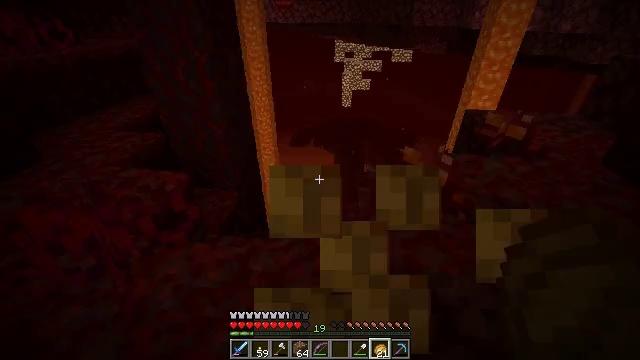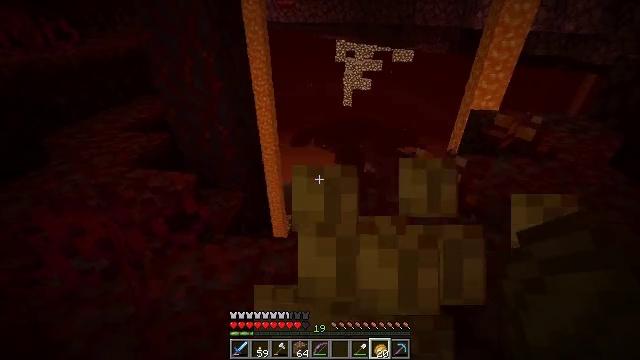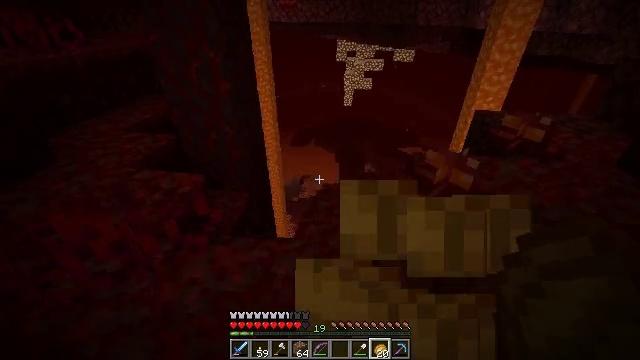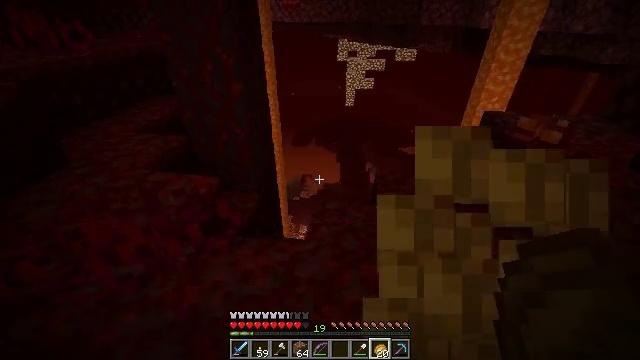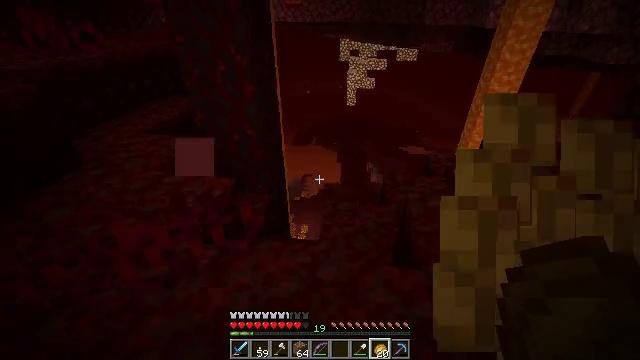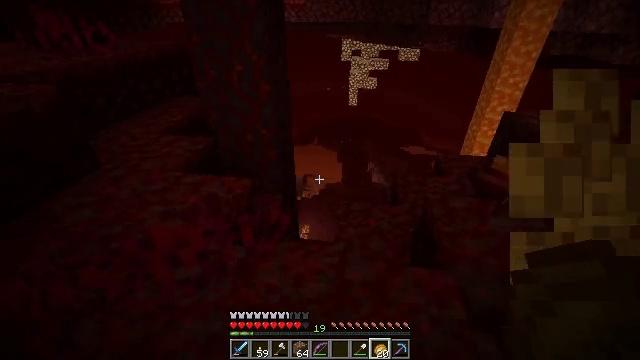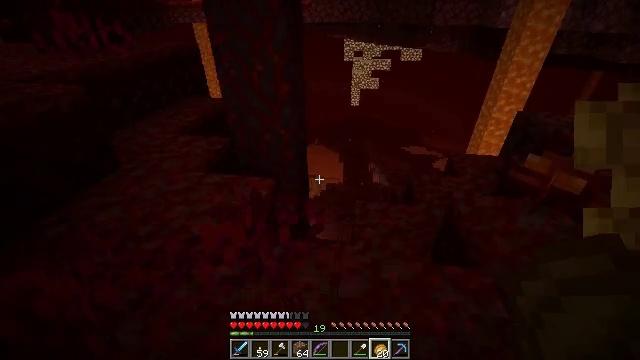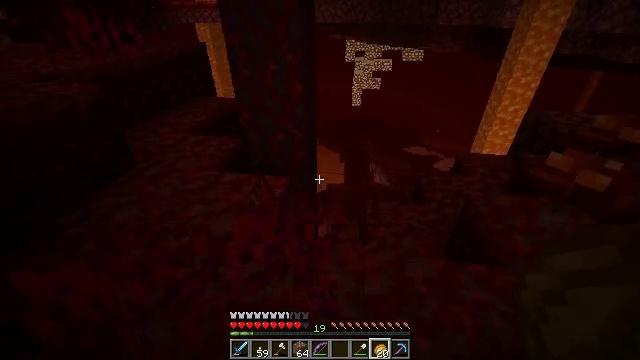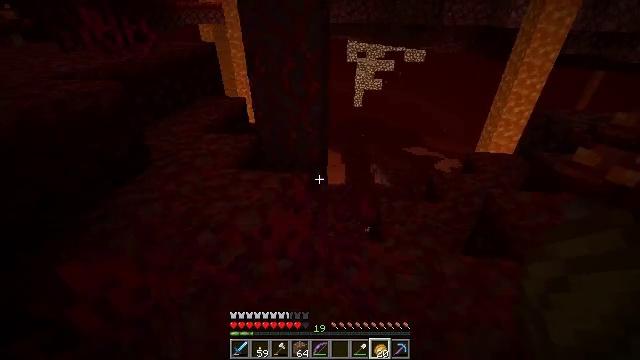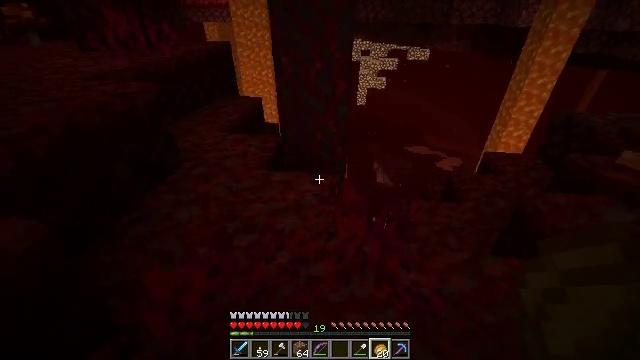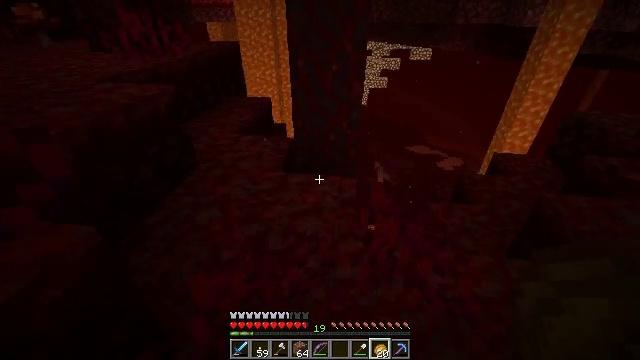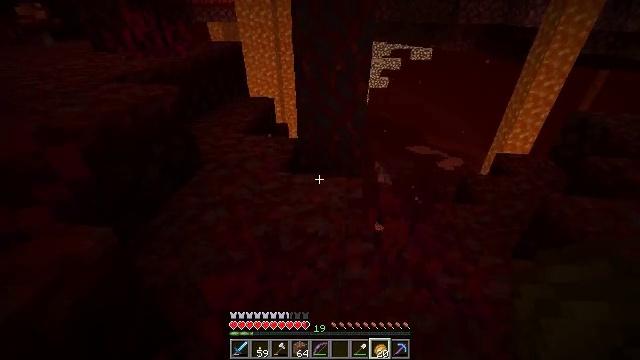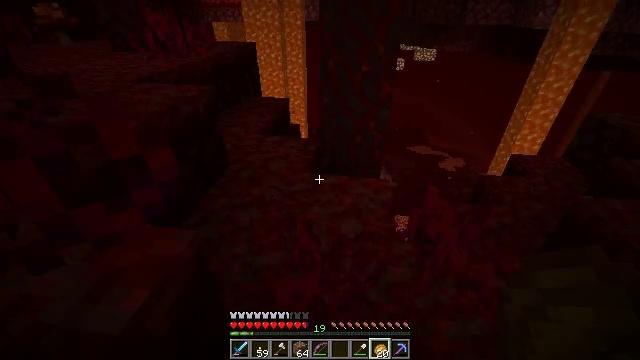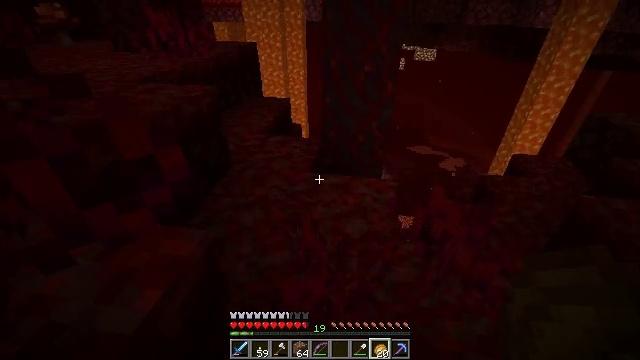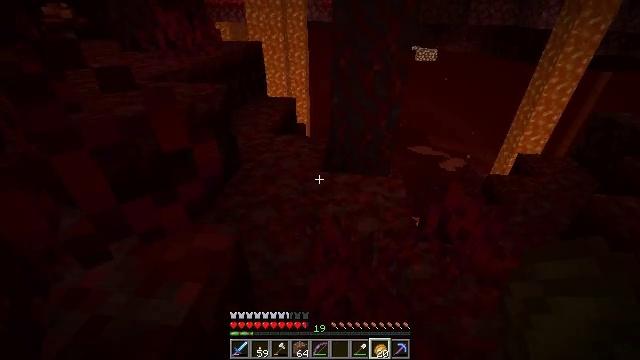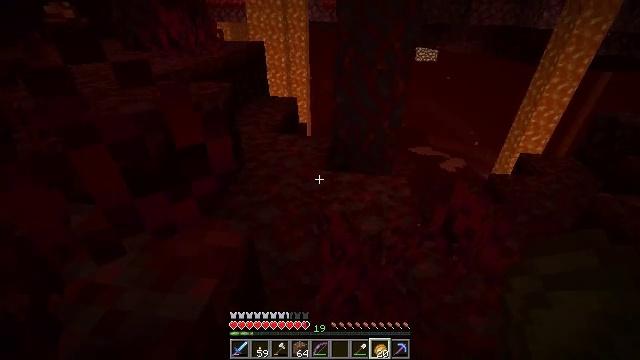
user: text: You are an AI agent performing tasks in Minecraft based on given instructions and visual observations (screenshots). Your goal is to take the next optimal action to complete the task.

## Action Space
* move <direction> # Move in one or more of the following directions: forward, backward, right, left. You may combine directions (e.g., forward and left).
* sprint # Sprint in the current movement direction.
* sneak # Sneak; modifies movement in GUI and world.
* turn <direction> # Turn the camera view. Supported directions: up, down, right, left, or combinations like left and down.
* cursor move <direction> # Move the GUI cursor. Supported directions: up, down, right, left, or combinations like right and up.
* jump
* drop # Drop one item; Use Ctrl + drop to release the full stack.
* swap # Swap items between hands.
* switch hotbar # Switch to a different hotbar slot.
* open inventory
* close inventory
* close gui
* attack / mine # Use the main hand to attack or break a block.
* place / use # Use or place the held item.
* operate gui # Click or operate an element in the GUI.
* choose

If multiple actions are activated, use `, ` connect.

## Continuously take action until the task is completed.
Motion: motion action
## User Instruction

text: Collect crimson roots for crafting.
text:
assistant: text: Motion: move left, use / place
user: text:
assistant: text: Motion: move left, use / place
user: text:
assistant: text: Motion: move left, use / place
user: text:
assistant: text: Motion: move left, use / place
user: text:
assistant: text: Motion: move left, use / place
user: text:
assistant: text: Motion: move left, use / place
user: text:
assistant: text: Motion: move left, use / place
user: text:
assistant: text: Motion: move left, use / place
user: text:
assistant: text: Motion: move left, use / place
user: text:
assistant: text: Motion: move left, use / place
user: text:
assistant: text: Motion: move left
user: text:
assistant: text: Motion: move left
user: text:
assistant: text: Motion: no_op
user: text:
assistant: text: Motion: no_op
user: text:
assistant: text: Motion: no_op
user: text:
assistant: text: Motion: no_op
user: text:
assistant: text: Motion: no_op
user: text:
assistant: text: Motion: no_op
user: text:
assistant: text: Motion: no_op
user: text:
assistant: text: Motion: no_op
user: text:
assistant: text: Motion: turn left
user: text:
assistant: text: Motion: turn left
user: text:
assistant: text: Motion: turn left and up
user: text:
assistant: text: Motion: turn left and up
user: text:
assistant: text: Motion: turn left and up
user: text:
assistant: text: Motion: turn left and up
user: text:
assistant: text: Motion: turn left and up
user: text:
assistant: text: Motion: no_op
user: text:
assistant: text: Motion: no_op
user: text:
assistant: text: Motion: no_op